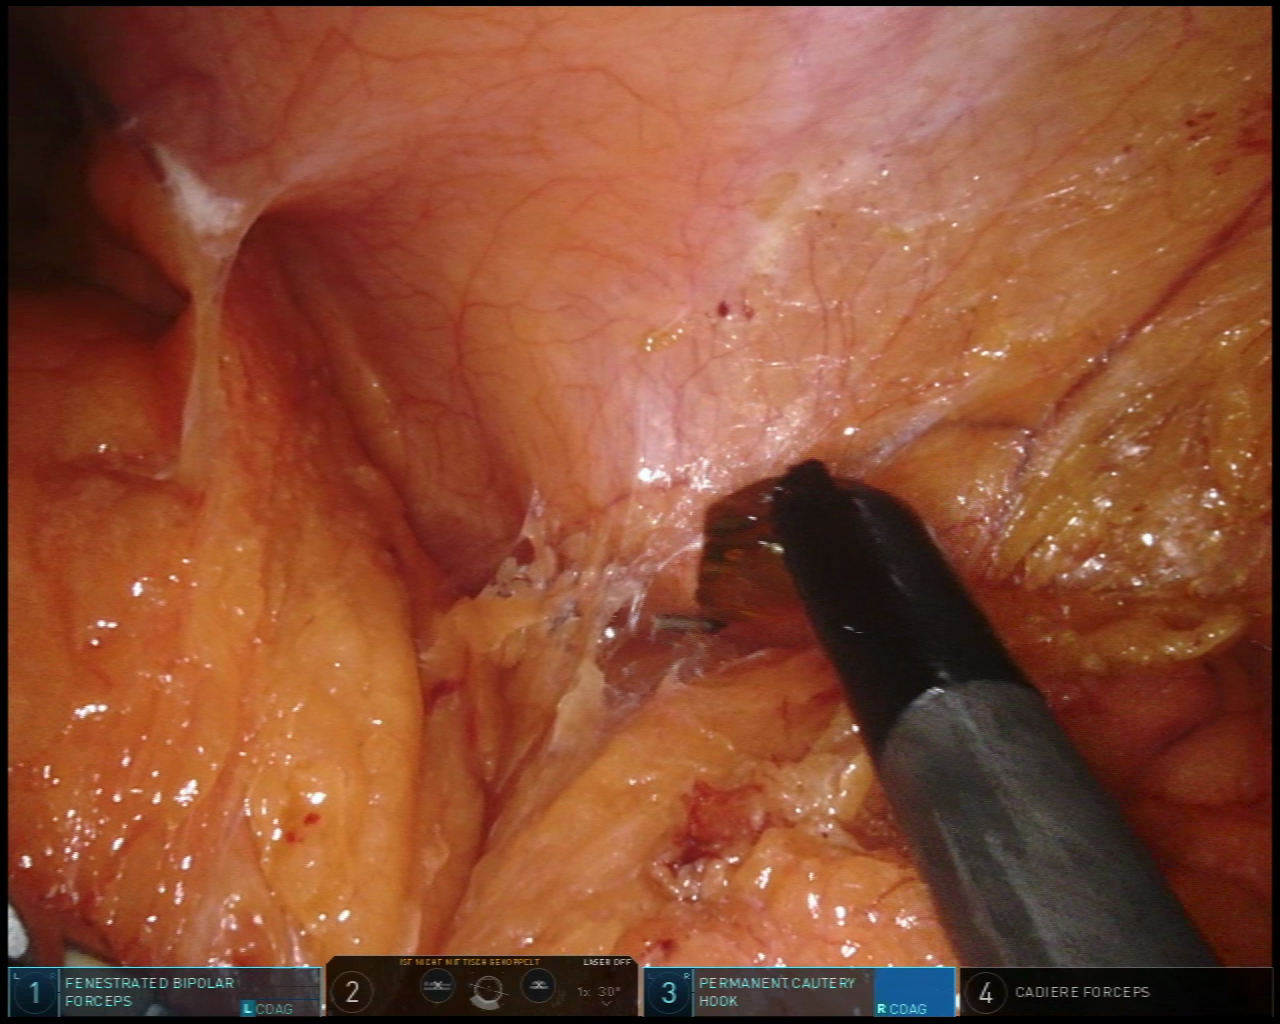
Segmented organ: abdominal_wall
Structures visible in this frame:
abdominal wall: yes
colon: no
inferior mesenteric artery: no
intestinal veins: no
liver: no
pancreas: yes
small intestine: no
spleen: no
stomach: no
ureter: no
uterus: no
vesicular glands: no